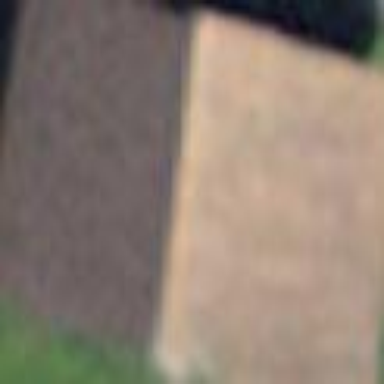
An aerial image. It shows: Rural barn.